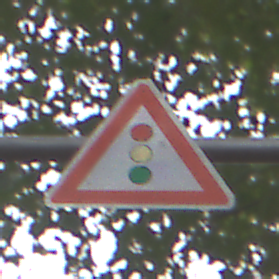
Verkehrszeichen: Lichtzeichenanlage
Umgebung: Outdoor, Urban
Tageszeit: MorningAfternoon
Wetter: Overcast
Licht: Natural
Jahreszeit: NotSpecified
Kontrast: LowContrast